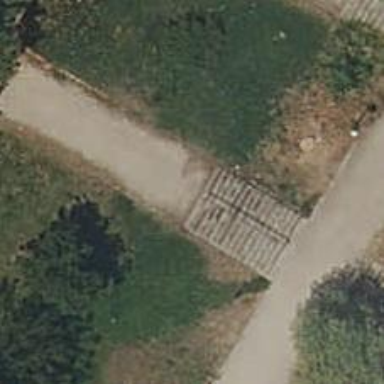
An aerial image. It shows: Set of steps on the road.